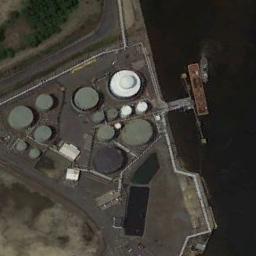
Label: storage tanks